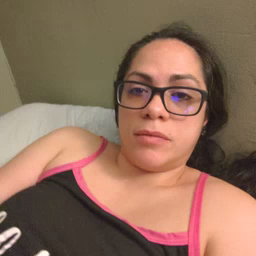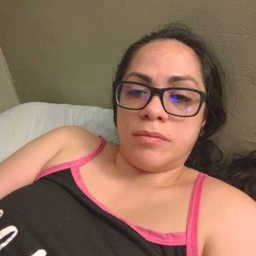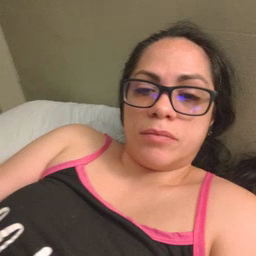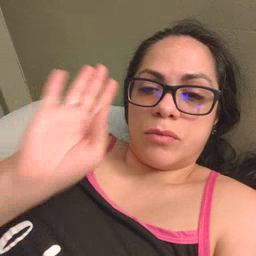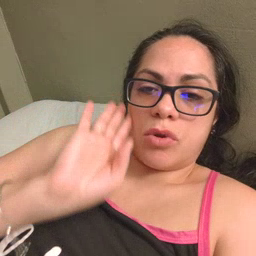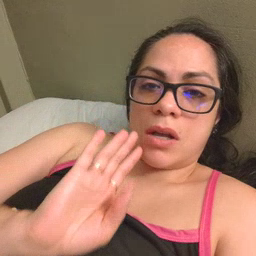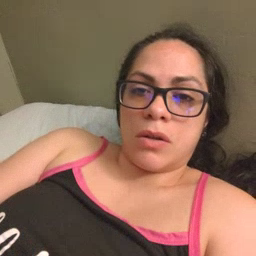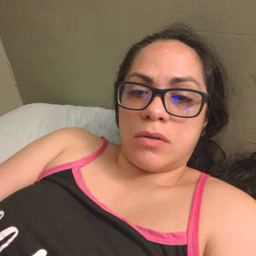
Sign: brown